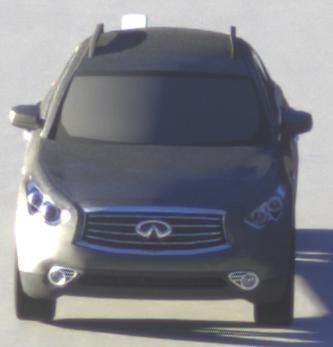
Make: Infiniti
Model: FX 37
Detailed model: FX (S51)
Model produced from: 2012/07
Model produced until: 2013/10
Doors: 5
Color: gray
Road condition: dry road
Daytime: sunrise or sunset
Contrast: high contrast